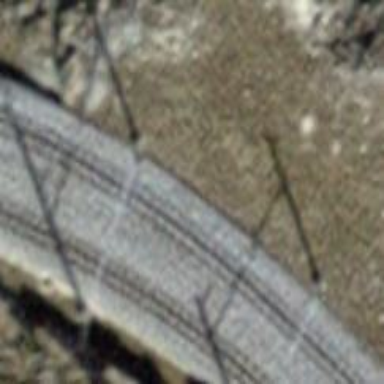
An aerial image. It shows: Narrow gauge railway with electrified contact lines.